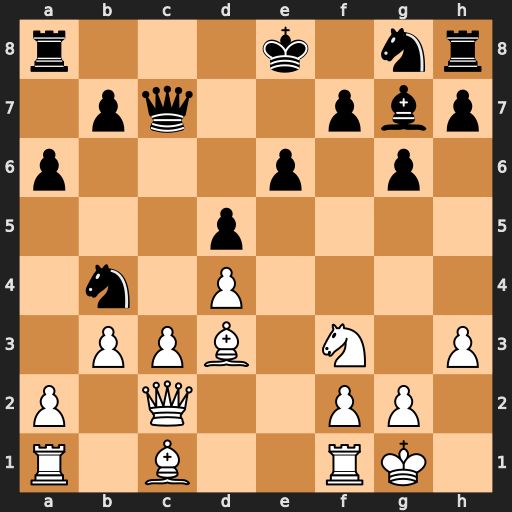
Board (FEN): r3k1nr/1pq2pbp/p3p1p1/3p4/1n1P4/1PPB1N1P/P1Q2PP1/R1B2RK1
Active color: w
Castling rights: kq
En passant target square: -
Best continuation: cxb4 Qxc2 Bxc2